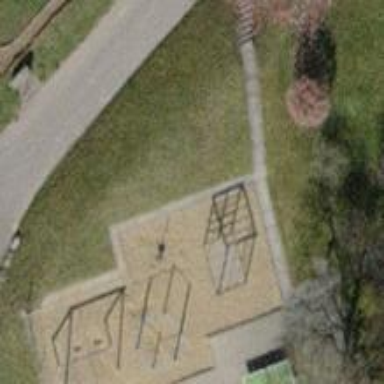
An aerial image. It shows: Playground area for leisure activities on the land.